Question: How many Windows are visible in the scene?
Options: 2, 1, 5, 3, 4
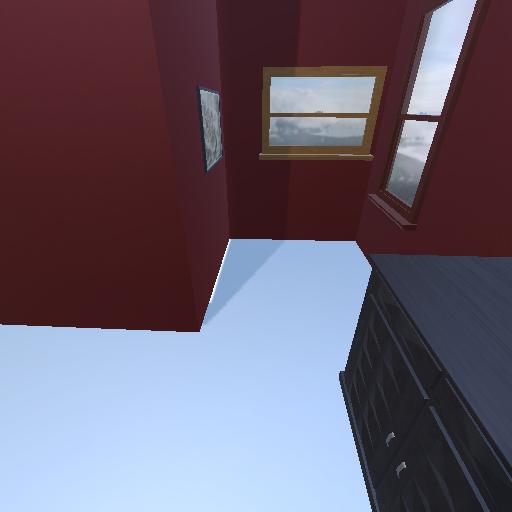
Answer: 2